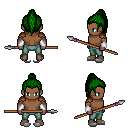
a pixel art fantasy rpg character, male body template, human, dark skin, leather shoulder armor, teal pants, green long topknot hairstyle, white cloth bracers, white slippers, spear, four views (front, back, left, right), 2x2 character sprite sheet, small pixel art, hard edges, no anti-aliasing